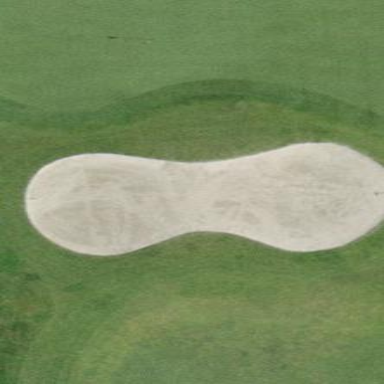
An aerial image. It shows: Golf bunker filled with natural sand.